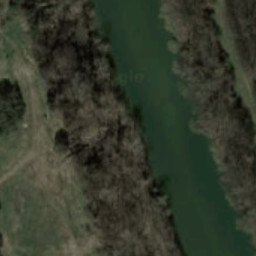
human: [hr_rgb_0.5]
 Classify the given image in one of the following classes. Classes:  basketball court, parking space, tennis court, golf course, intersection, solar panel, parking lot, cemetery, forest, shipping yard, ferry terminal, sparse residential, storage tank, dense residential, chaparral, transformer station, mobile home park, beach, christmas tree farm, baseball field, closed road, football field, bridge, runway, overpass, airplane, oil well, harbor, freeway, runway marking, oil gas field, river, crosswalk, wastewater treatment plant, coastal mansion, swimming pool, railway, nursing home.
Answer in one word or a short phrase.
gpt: river